Question: I currently have a graph that has associated bar values displaying above each bar, but I'm having difficulty centering the value labels, due to not being able to fetch each text element's width.
This is how my graph is drawing at the moment:

All I need to do is to subtract half of each text element's width, but I can't seem to do so with the following Coffeescript:
'''
#Drawing value labels
svg.selectAll("rect")
.data(data)
.enter()
.append("text")
.text((d)-> d.Total)
.attr("width", x.rangeBand())
.attr("x", (d)->
textWidth = d3.selectAll("text").attr("width")
x(d.Year) + (x.rangeBand() / 2) - (textWidth / 2)
)
.attr("y", (d)-> y(d.Total) - 5)
.attr("font-size", "10px")
.attr("font-family", "sans-serif")
#Drawing bars
svg.selectAll("rect")
.data(data)
.enter().append("rect")
.attr("class", "bar")
.attr("x", (d)-> x(d.Year))
.attr("width", x.rangeBand())
.attr("y", (d)-> y(d.Total))
.attr("height", (d)-> height - y(d.Total))
'''
Is there a way that I can access each text element's width attribute to set a value to offset?
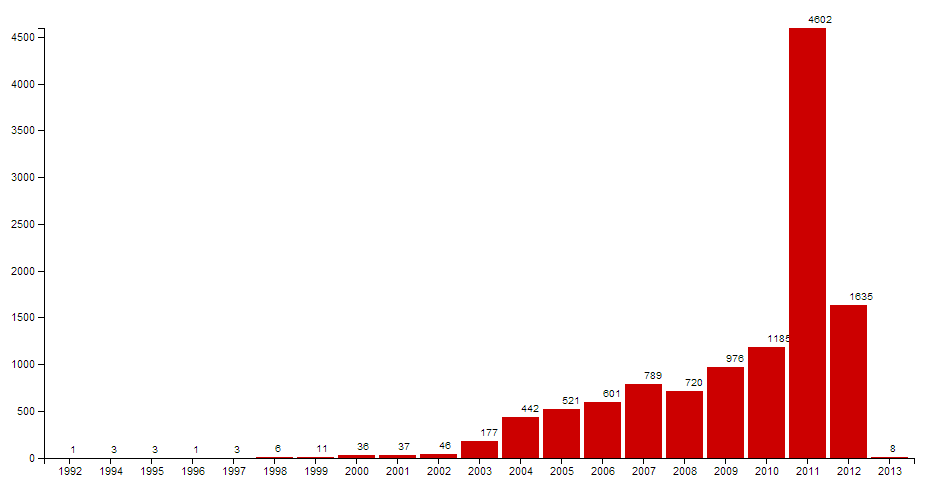
Answer: You can get the bounding box of the text and use those values to apply a transform to center it. An example for getting the bounding box is <URL>. The code would look something like
'''
.text(function(d) { return d.Total; })
.attr("x", function(d) {
return x(d.Year) + (x.rangeBand() / 2) - (this.getBBox().width / 2);
}
...
'''